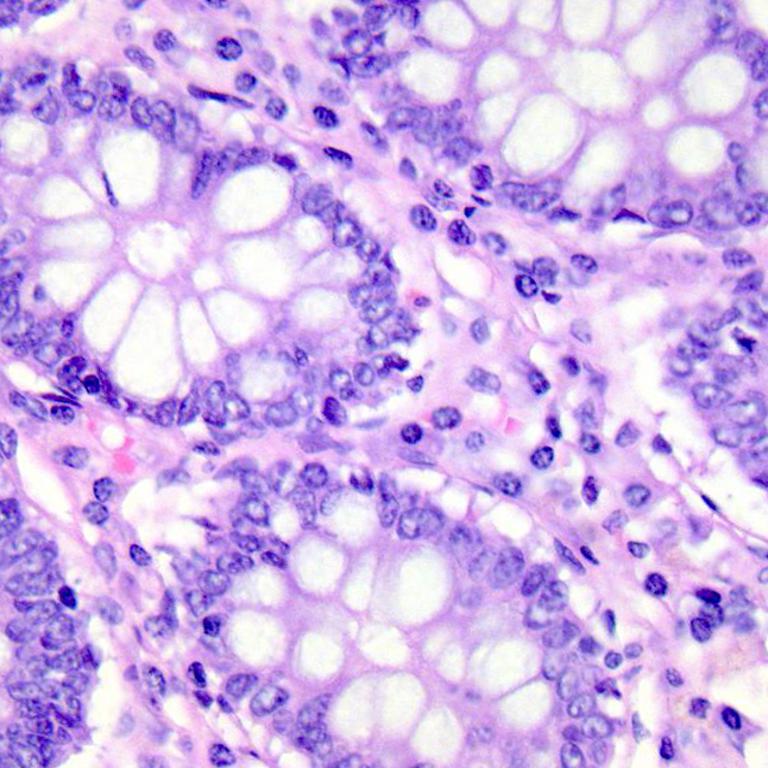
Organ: colon
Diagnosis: benign